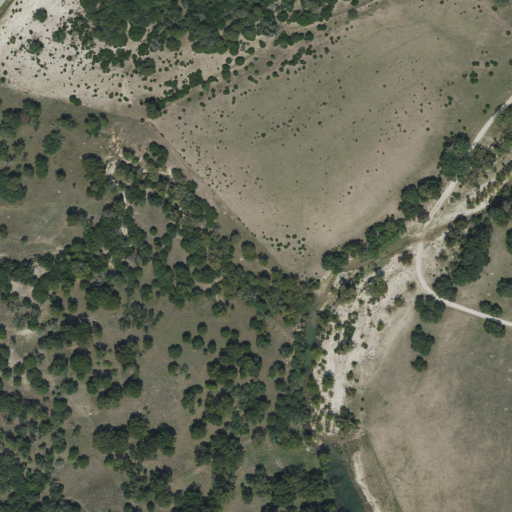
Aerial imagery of valley in Texas named Mitchke Valley containing shrub, open development, evergreen forest, medium intensity development, and low intensity development